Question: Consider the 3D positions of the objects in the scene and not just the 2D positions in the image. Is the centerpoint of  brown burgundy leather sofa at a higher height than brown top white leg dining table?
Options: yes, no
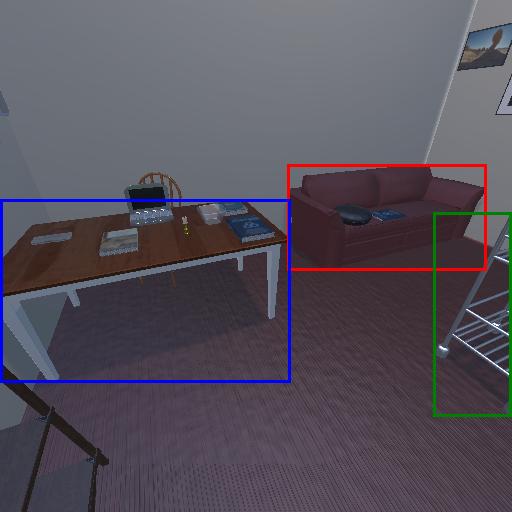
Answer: yes